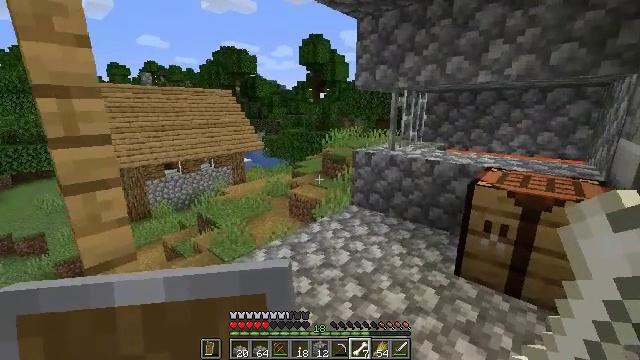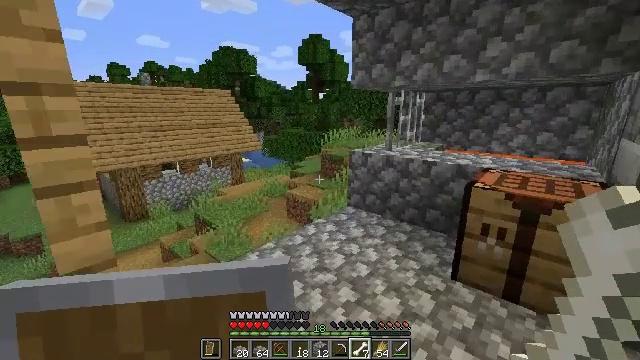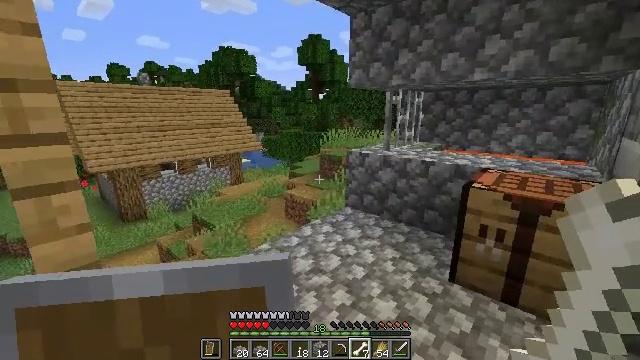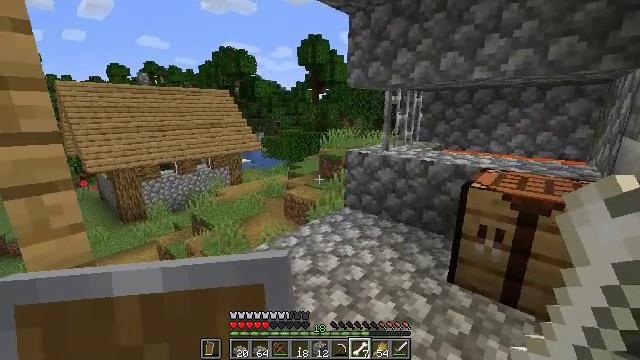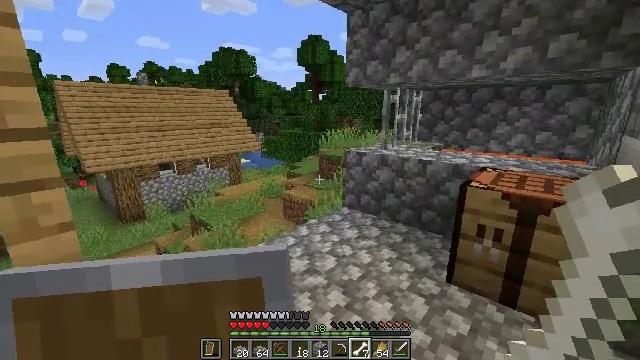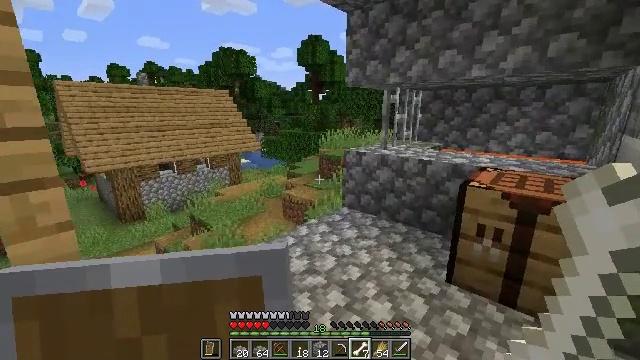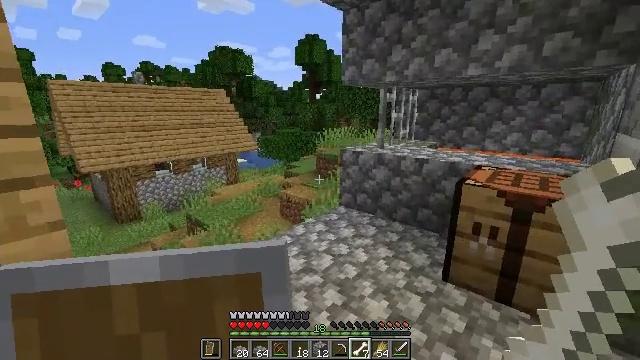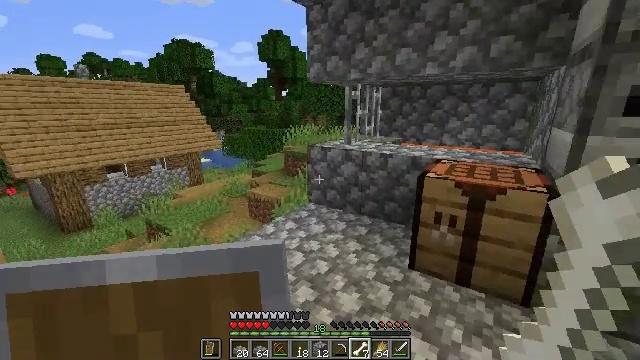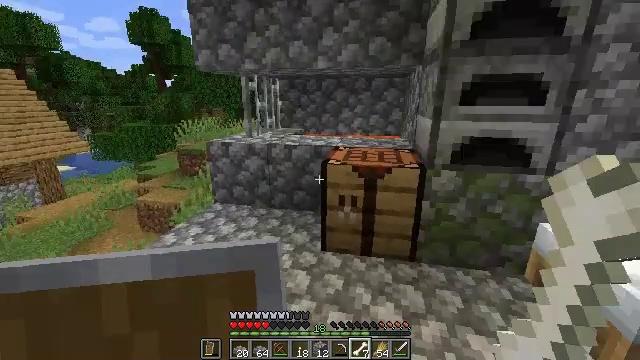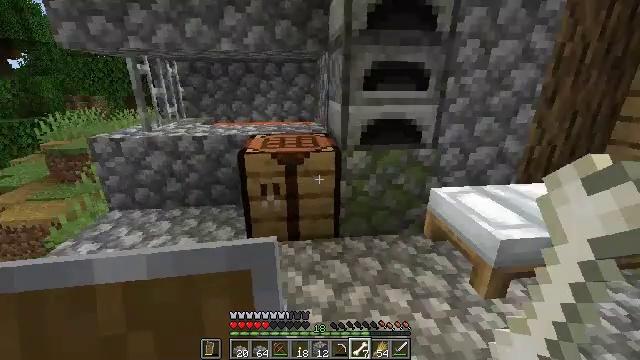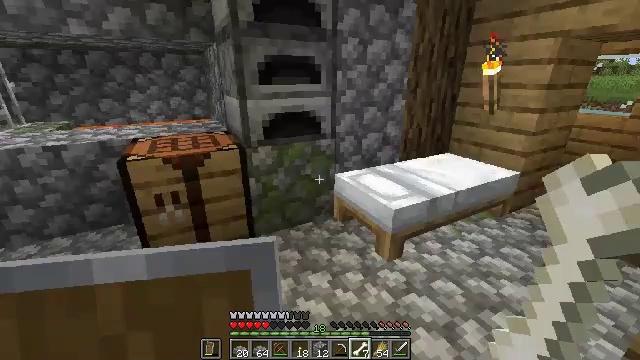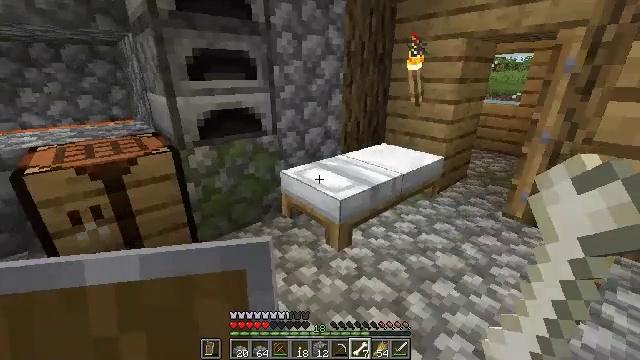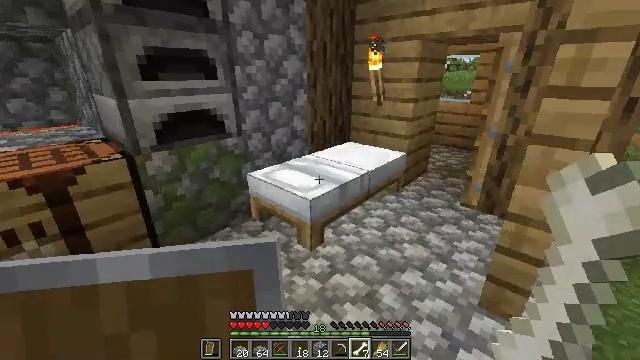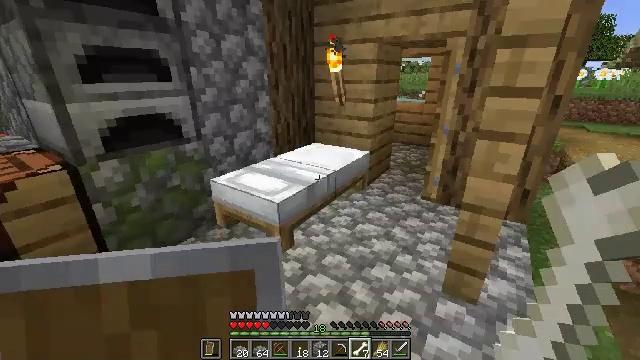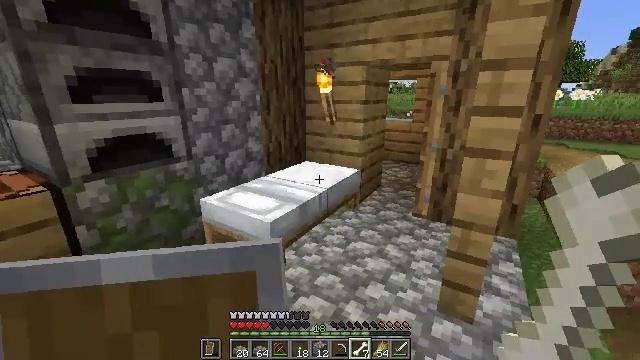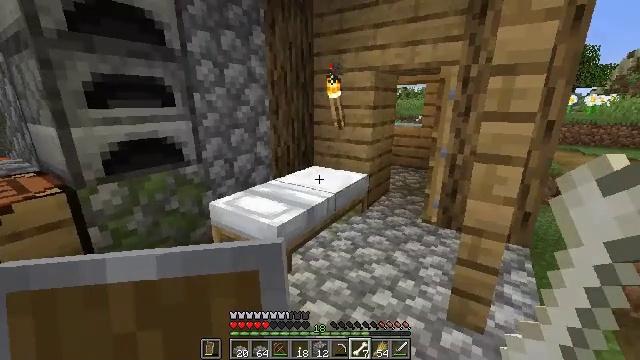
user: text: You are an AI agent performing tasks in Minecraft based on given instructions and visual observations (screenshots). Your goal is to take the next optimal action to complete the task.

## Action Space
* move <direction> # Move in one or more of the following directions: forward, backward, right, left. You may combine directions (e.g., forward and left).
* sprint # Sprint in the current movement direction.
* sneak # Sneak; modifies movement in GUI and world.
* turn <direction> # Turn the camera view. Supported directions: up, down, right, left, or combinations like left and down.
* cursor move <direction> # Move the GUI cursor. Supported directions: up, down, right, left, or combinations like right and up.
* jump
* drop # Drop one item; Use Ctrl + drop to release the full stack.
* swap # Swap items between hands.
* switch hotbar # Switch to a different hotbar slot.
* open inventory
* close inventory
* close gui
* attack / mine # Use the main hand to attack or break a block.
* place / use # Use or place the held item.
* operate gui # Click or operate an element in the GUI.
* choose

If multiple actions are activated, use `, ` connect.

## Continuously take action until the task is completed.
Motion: motion action
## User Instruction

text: Combine iron ingots to craft shears.
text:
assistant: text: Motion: no_op
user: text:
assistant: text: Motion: no_op
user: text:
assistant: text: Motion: no_op
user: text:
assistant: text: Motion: no_op
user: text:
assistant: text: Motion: no_op
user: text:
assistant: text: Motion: no_op
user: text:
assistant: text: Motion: turn right
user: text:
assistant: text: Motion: turn right and down
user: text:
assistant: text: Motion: turn right and down
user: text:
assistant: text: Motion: turn right and down
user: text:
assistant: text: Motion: turn right
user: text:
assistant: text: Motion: turn right
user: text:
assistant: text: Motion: turn right
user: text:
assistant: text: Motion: turn right and up
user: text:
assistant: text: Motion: turn left and up
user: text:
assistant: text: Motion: turn left
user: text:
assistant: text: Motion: no_op
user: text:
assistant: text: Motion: no_op
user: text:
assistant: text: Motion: no_op
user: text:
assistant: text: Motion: turn right and down
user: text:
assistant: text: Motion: turn right
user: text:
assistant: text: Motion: turn right
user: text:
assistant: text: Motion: move forward
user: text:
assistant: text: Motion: move forward
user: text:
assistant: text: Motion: move forward
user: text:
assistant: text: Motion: move forward
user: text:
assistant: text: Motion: move forward
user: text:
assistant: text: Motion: move forward, turn right
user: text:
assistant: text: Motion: move forward, turn right
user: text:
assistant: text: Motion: move forward, turn right